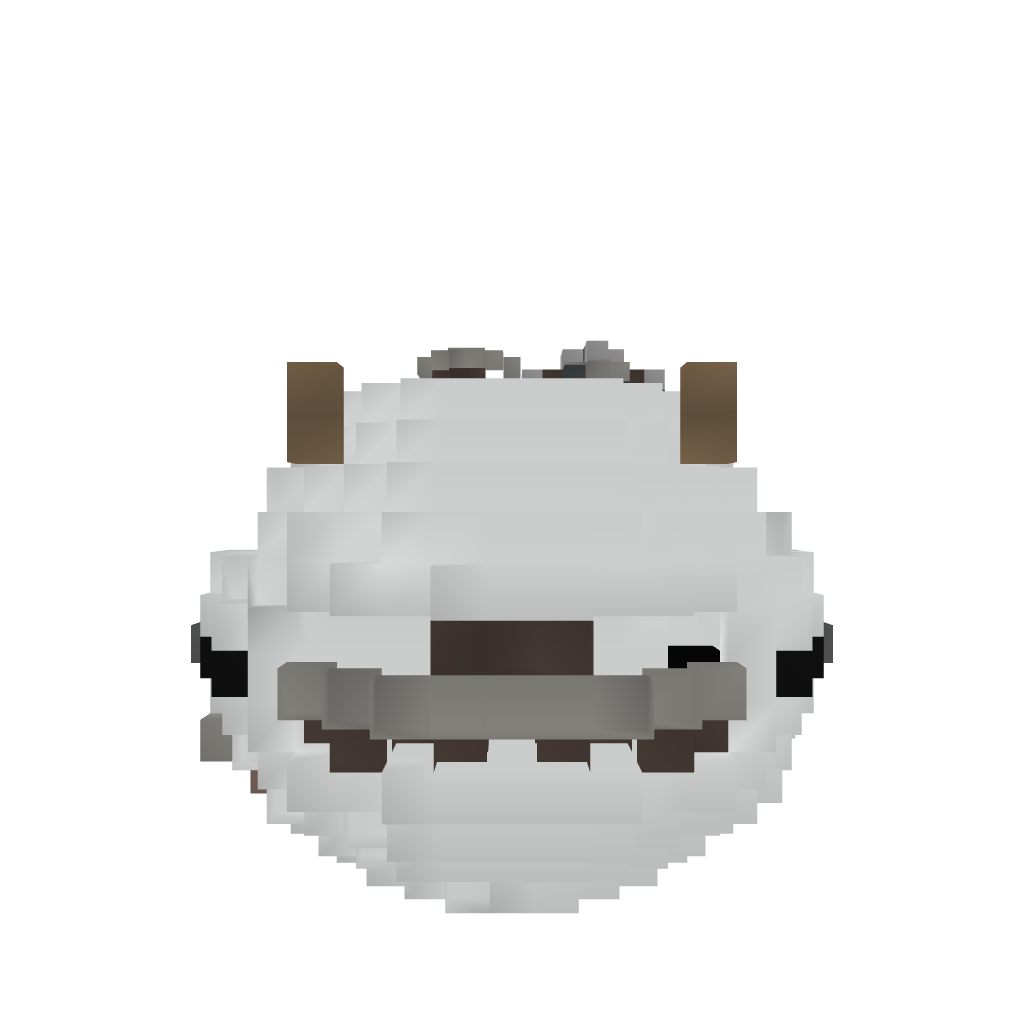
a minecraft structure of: Aircraft Carrier Airship - Silver Empire Escort Carrier